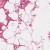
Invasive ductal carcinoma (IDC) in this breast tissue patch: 0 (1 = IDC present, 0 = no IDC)